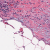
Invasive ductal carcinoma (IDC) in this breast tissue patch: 0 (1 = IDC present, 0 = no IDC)